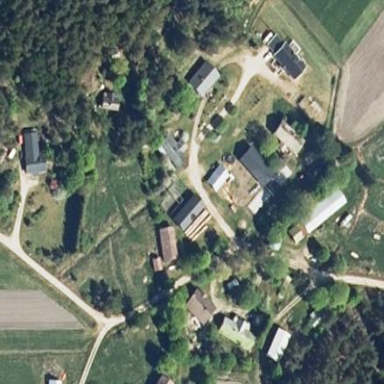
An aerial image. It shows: Farmyard area.